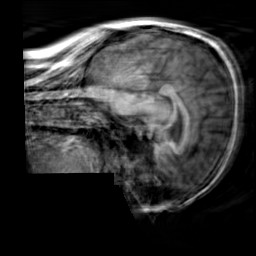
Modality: T1w
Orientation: sagittal
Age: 30
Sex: male
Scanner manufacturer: siemens
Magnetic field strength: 3 T
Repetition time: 2.3 s
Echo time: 0.00303 s